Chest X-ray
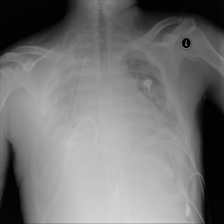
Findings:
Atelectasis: negative
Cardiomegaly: negative
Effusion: negative
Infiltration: negative
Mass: negative
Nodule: negative
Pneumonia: negative
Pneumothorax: negative
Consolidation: negative
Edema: negative
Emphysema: negative
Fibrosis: negative
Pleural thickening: negative
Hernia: negative